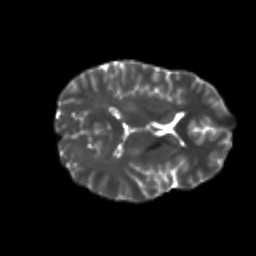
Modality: T2w
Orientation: axial
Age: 24
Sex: female
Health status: healthy
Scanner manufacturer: philips
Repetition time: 7.39 s
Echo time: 0.08599 s